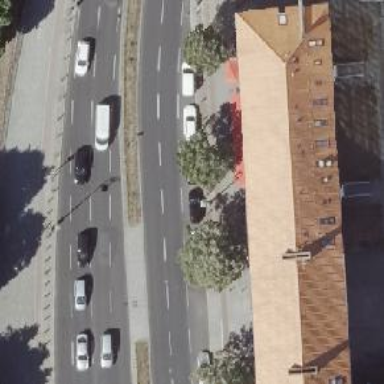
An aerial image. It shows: Secondary road with asphalt surface and lane markings. There is parking on the right lane.